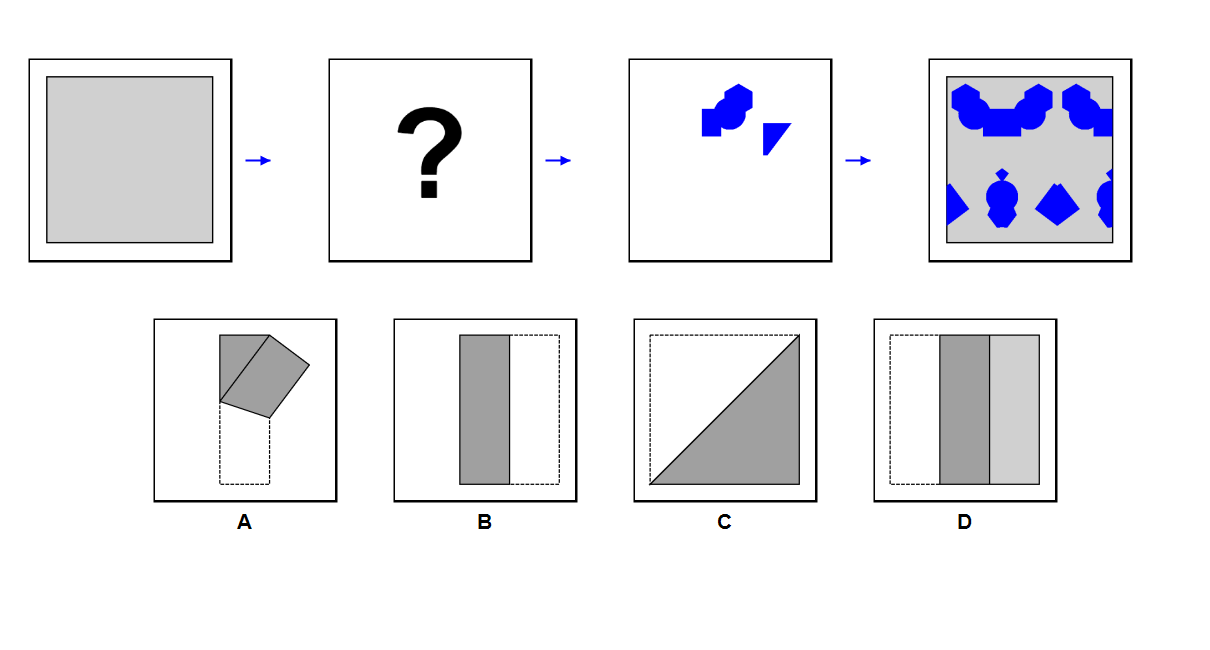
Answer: C